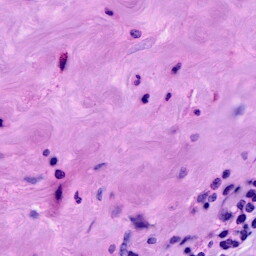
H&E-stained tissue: Breast